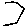
Label: hexagon